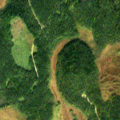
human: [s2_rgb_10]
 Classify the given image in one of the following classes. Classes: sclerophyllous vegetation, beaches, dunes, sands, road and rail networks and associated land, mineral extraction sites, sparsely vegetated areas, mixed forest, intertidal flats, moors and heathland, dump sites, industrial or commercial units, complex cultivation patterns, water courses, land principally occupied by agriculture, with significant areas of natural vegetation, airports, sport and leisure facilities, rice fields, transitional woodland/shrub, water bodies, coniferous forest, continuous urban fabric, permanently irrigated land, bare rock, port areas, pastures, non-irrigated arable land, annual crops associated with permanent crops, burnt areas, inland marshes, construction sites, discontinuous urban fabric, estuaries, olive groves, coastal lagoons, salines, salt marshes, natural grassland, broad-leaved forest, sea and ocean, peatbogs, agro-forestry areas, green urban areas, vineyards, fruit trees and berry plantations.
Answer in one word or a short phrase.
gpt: coniferous forest, peatbogs